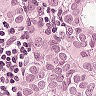
Metastatic tissue present: yes